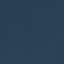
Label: SeaLake